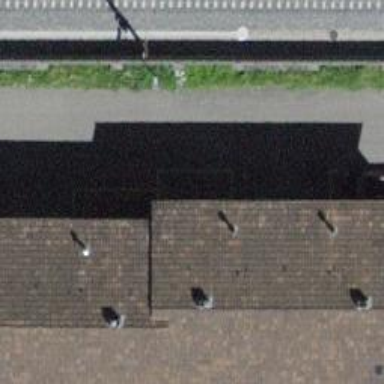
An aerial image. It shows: Gabled roof on building that houses apartments.